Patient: sex M, age 52
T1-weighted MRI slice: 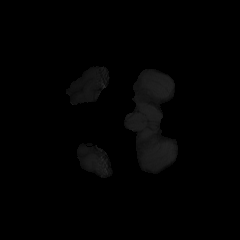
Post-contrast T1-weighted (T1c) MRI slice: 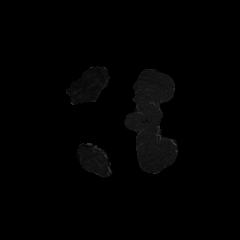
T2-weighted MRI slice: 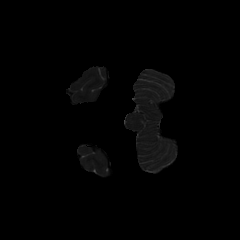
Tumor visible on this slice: no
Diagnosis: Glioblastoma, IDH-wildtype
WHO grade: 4